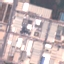
Label: Industrial